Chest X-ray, AP view. Patient: 51 years old, sex F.
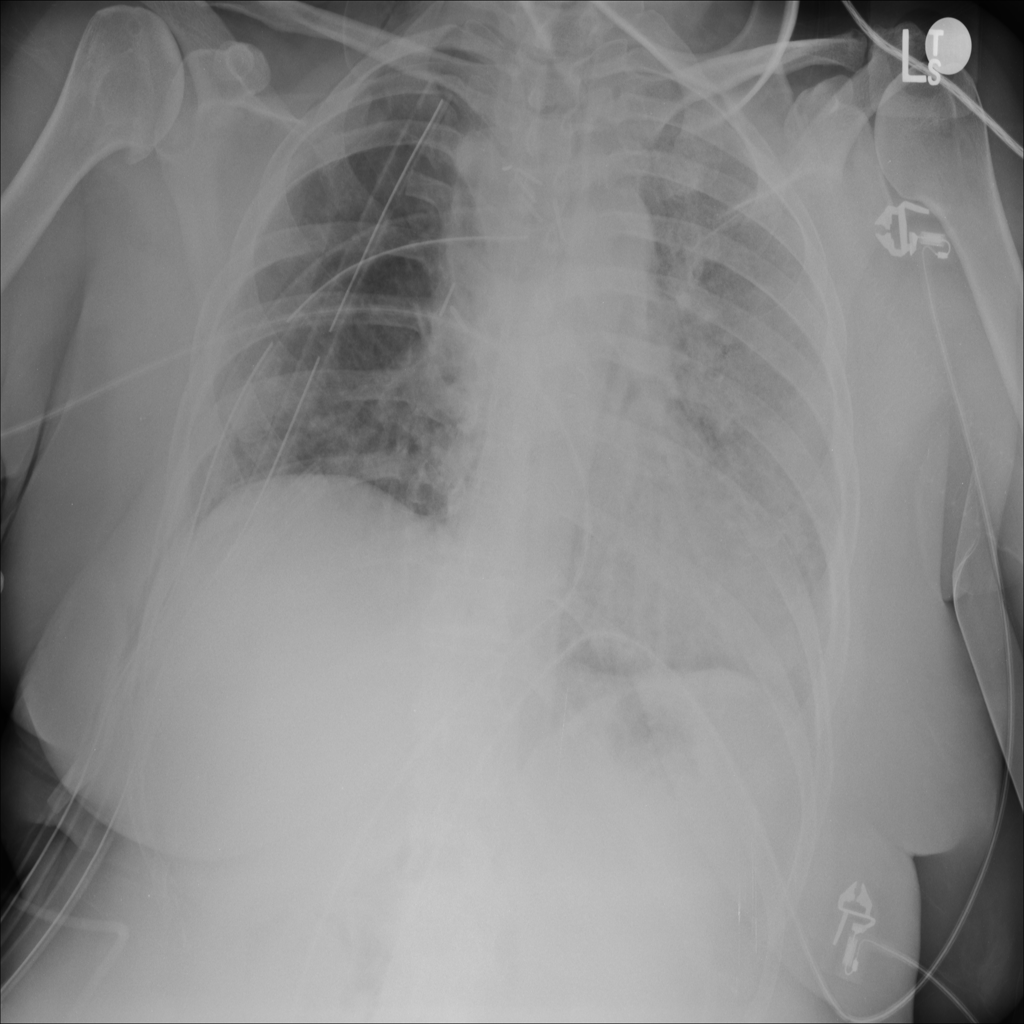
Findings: Infiltration, Pneumothorax